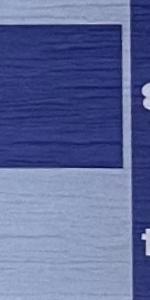
Label: Empty